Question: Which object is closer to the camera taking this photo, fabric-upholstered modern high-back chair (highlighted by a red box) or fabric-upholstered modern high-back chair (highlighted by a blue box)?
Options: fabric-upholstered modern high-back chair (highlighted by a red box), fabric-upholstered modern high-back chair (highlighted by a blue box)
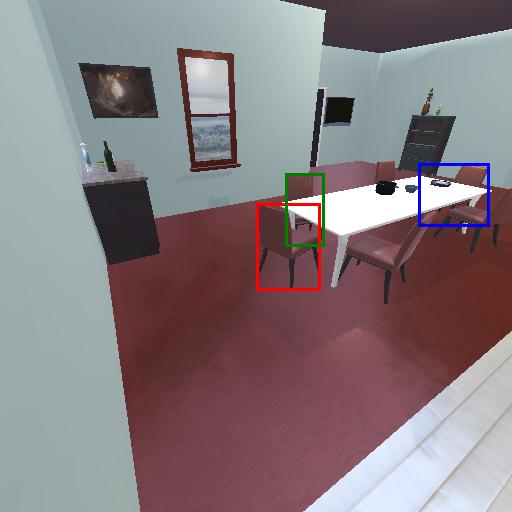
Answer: fabric-upholstered modern high-back chair (highlighted by a red box)